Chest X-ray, AP view. Patient: 69 years old, sex M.
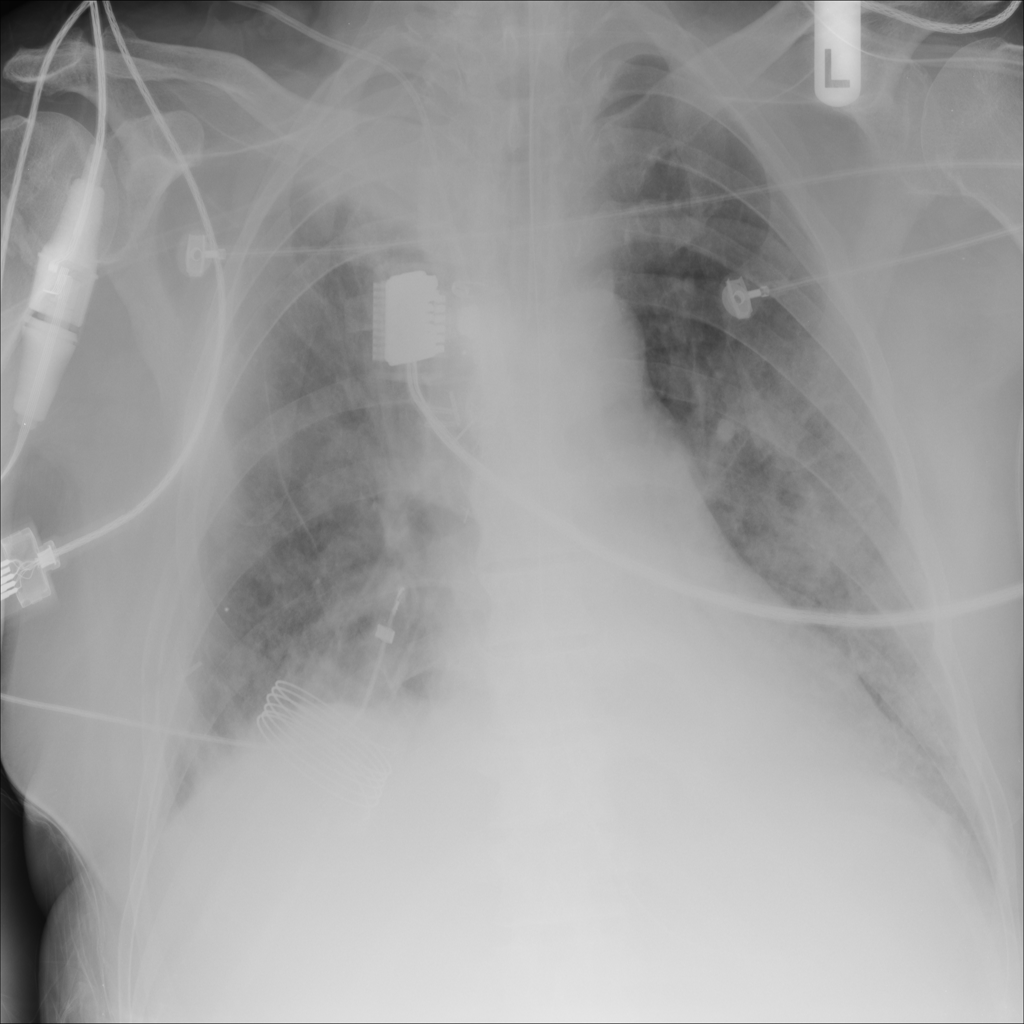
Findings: No Finding